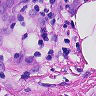
Metastatic tissue present: yes